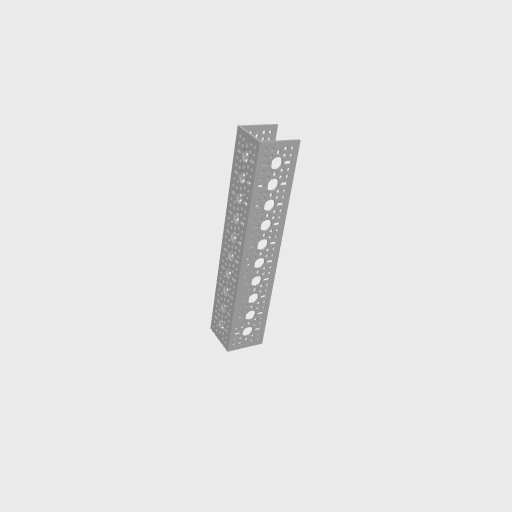
Part: UChannel10H